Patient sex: F
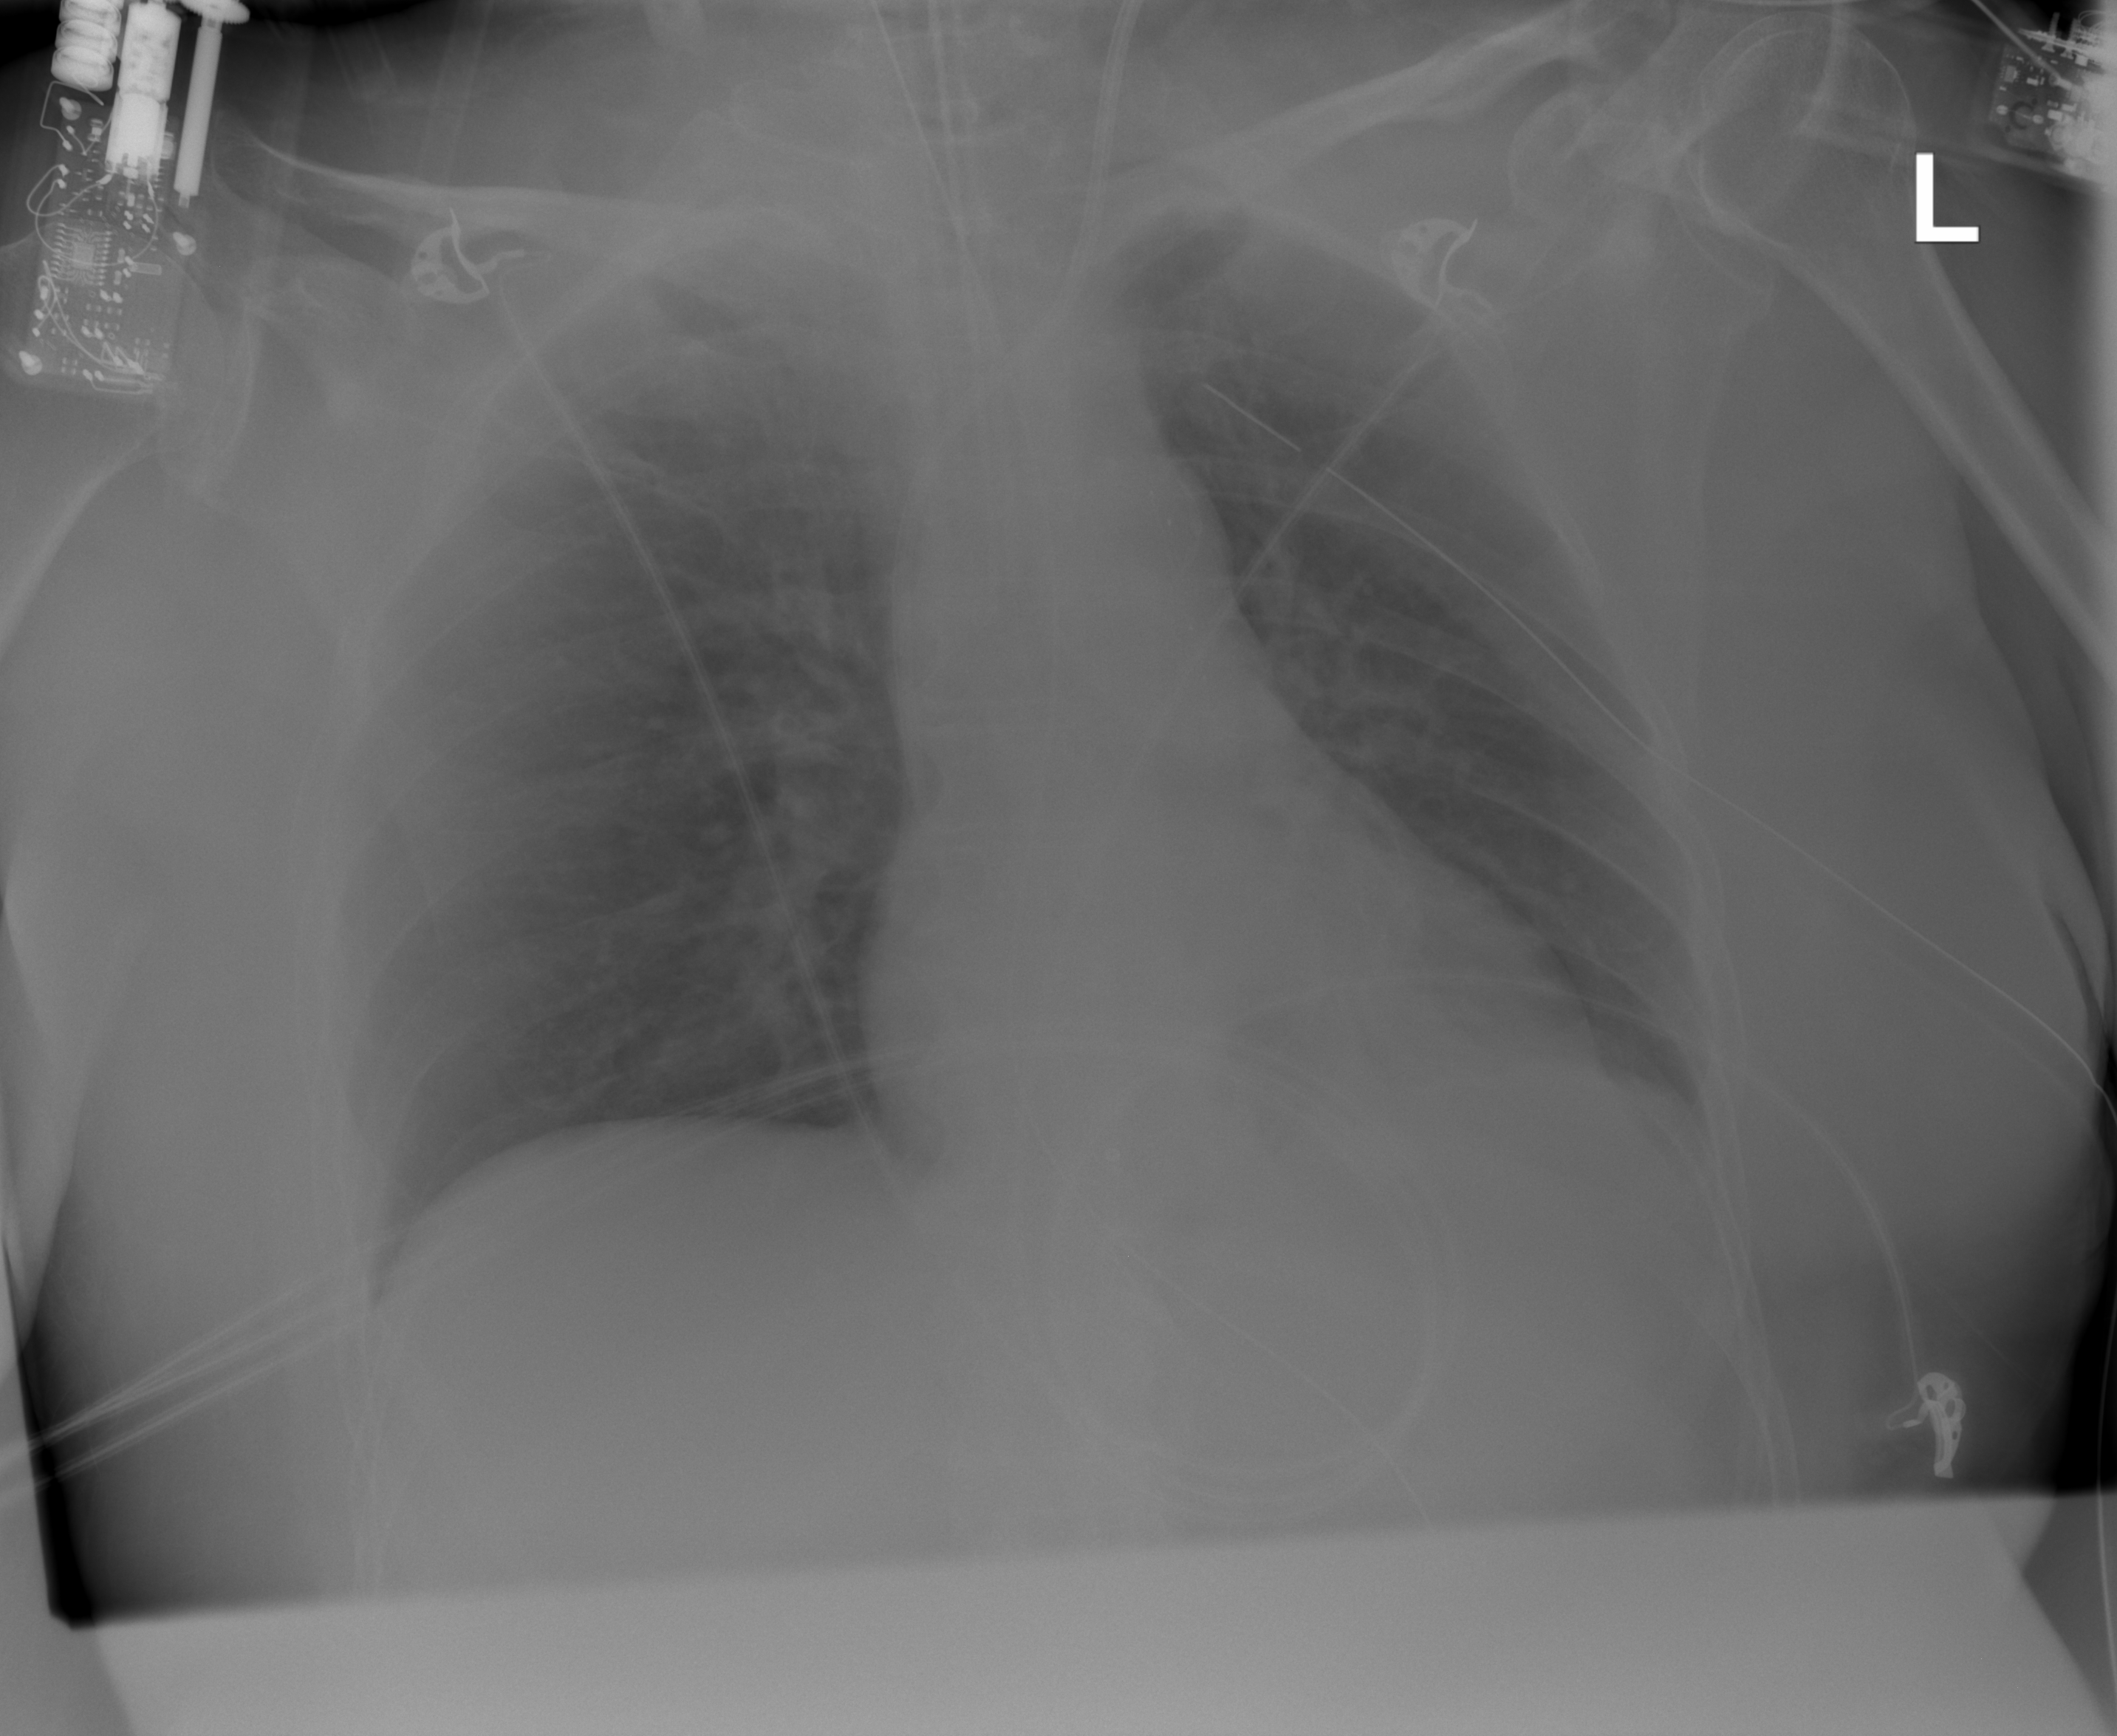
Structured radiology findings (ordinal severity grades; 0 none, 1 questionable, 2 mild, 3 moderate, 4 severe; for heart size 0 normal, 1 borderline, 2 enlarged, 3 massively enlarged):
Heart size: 0
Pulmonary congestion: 0
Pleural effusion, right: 0
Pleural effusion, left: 2
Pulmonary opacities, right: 0
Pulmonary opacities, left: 0
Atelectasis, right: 0
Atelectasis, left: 2